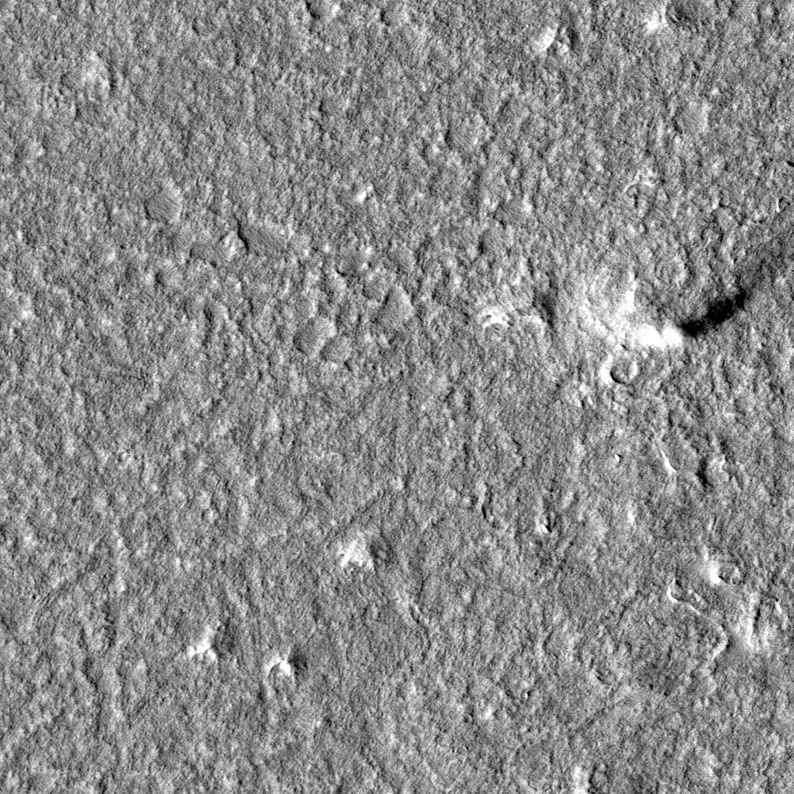
Label: dustdevil